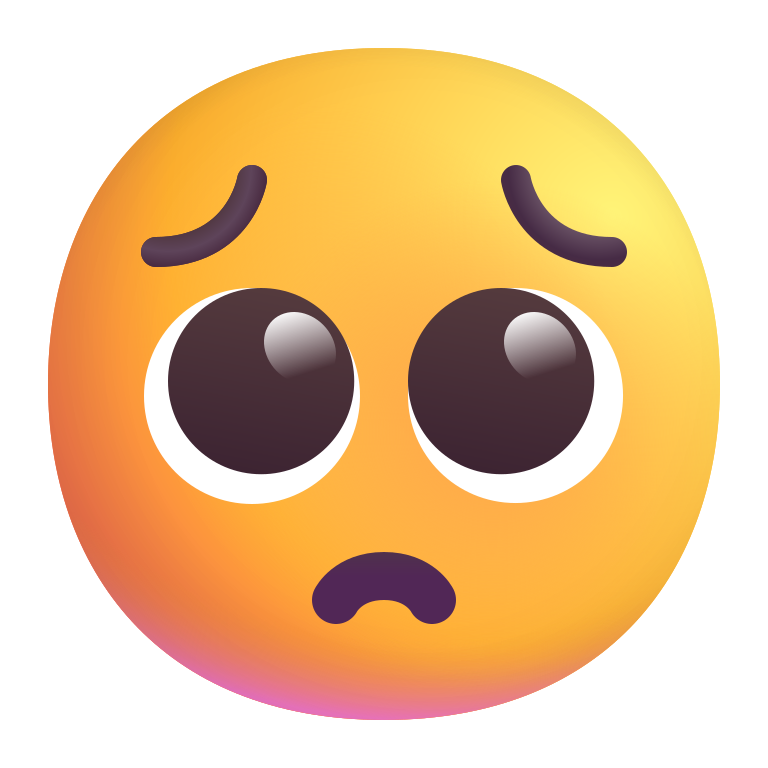
pleading face color